Field crop: maize
Growth stage: 2
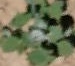
Species: chenopodium